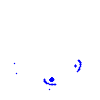
Particle: pion